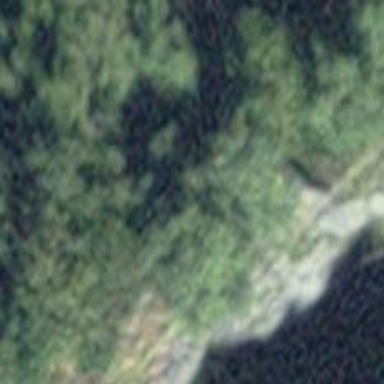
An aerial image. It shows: Cliff in nature.